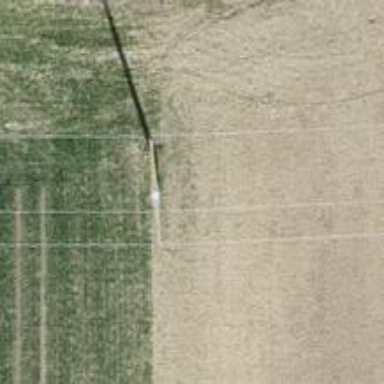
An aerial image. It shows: Power pole.